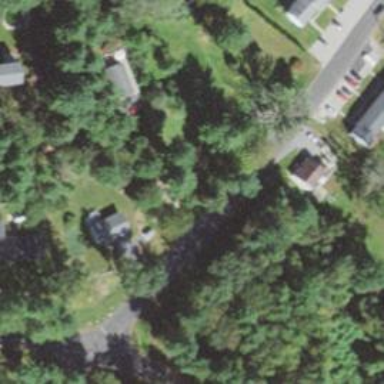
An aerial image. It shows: Residential driveway designated as service road.